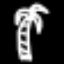
Label: palm tree